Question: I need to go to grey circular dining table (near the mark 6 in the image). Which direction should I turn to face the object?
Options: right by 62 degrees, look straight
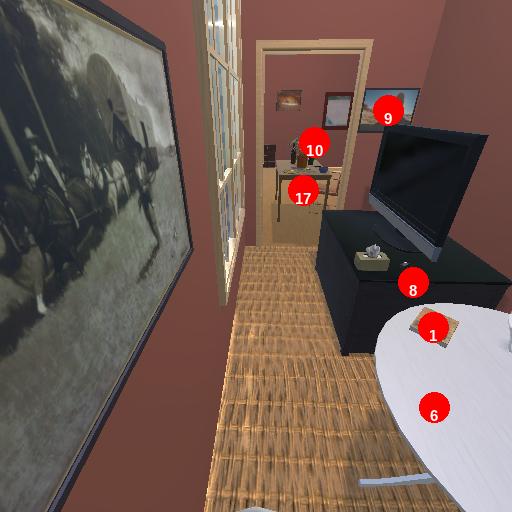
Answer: right by 62 degrees